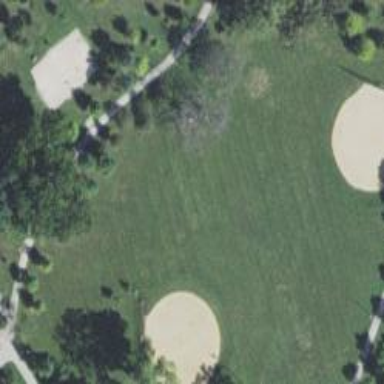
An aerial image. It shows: Baseball pitch for leisure land activities.